Question: I am having trouble because in a onCellSelect event of the jqgrid I want to change the image of a cell, for example once I click inside the cell I want to change the image like this:, the only thing I have archived It is changing once the grid load in each cell loads an image:
this is my code for loading the img in the grid:
'''
{display: '', name : '', formatter: image}
function image(cellvalue, options, rowObject){
if(rowObject[5]== 1){
return "<span class='ui-icon ui-icon-plusthick'></span>";
}else{
return "<span class='ui-icon ui-icon-minusthick'></span>";
}
}
'''
and my method of
'''
onCellSelect: function() {
id = $("#list2").getGridParam('selrow');
},
'''
how can I archieve that on a onCellSelect change the img of each cell?
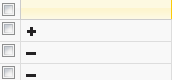
Answer: I'm not sure I understand correctly, but here's a sample:
'''
onCellSelect: function(rowid, iCol, cellcontent, e) {
// Get current row content.
var data = $(this).jqGrid('getRowData', rowid);
// Edit the column's content. In this case the one named image.
data.image = "<span class='ui-icon ui-icon-plusthick'></span>";
// Set the data back.
$(this).jqGrid('setRowData', rowid, data);
},
'''
I hope it helps.